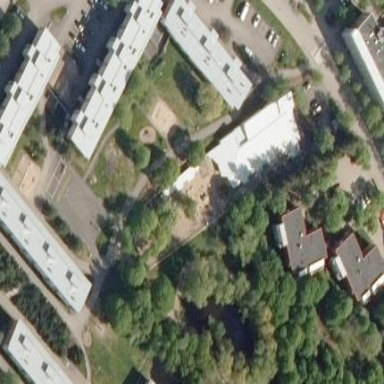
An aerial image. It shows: Playground area for leisure activities on the land.